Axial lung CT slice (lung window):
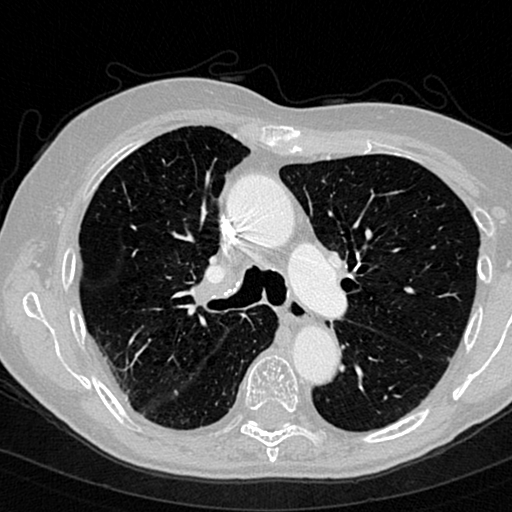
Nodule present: no